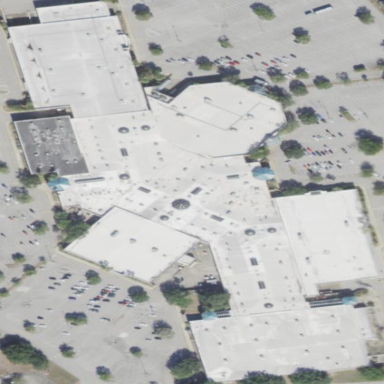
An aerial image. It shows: Mall building.